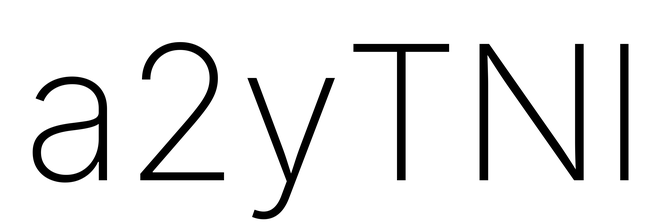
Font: Inter_ExtraLight